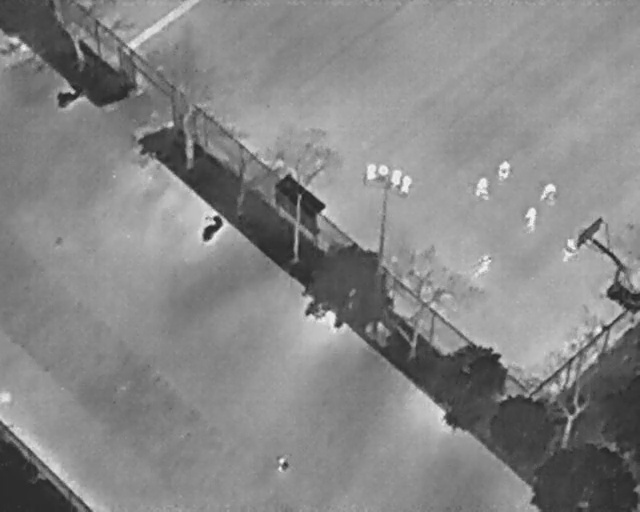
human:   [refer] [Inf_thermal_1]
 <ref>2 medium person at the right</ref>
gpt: <box>[[73, 35, 77, 37, 2], [77, 31, 80, 34, 2]]</box>